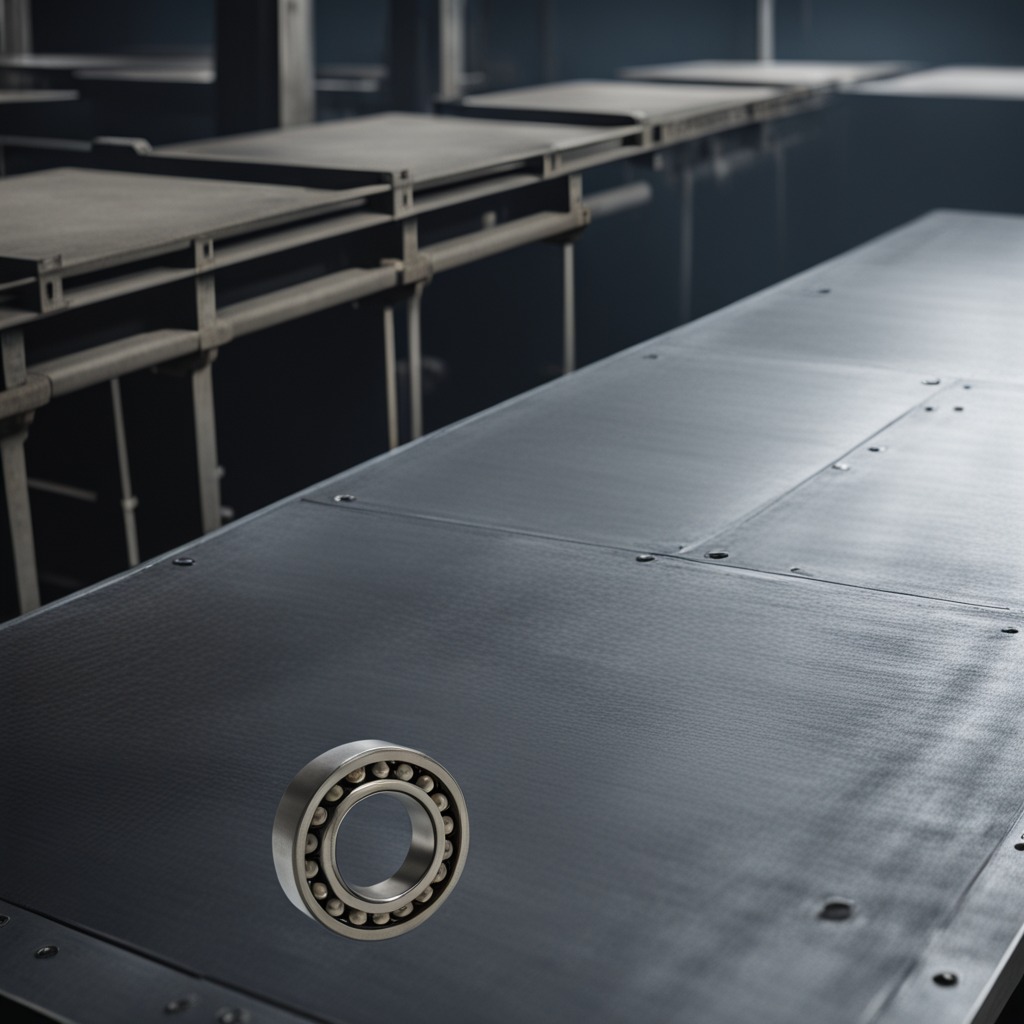
A metal ball bearing lies on a cold steel table in a mining workshop.